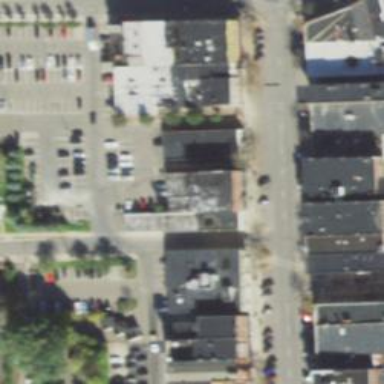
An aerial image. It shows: Convenience shop.